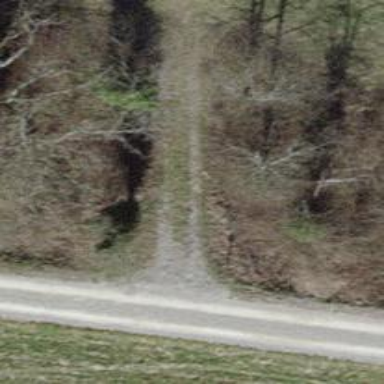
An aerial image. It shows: Dirt path.